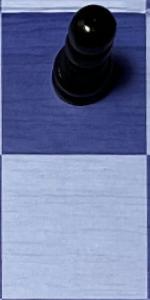
Label: Empty